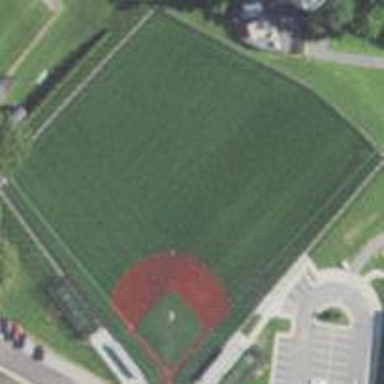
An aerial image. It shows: Baseball pitch for leisure and sports activities.